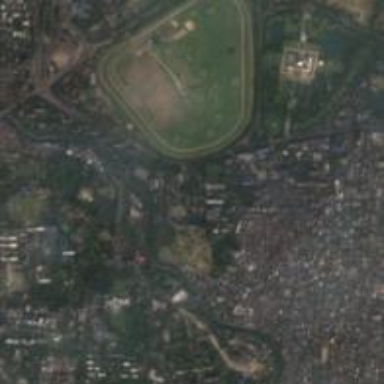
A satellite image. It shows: Stadium known for horse racing events.